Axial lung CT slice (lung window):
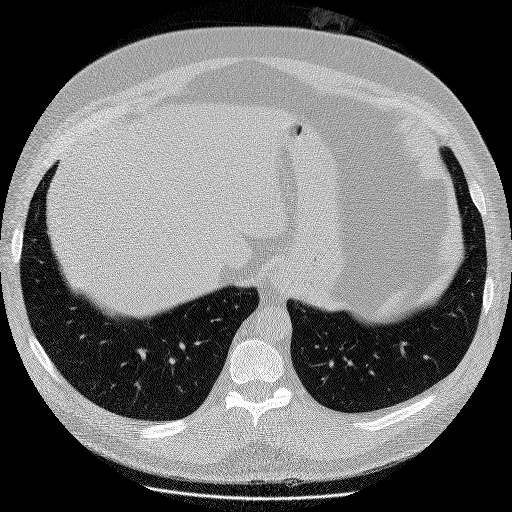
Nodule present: no